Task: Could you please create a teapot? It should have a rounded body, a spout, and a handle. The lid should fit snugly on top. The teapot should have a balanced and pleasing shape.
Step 158:
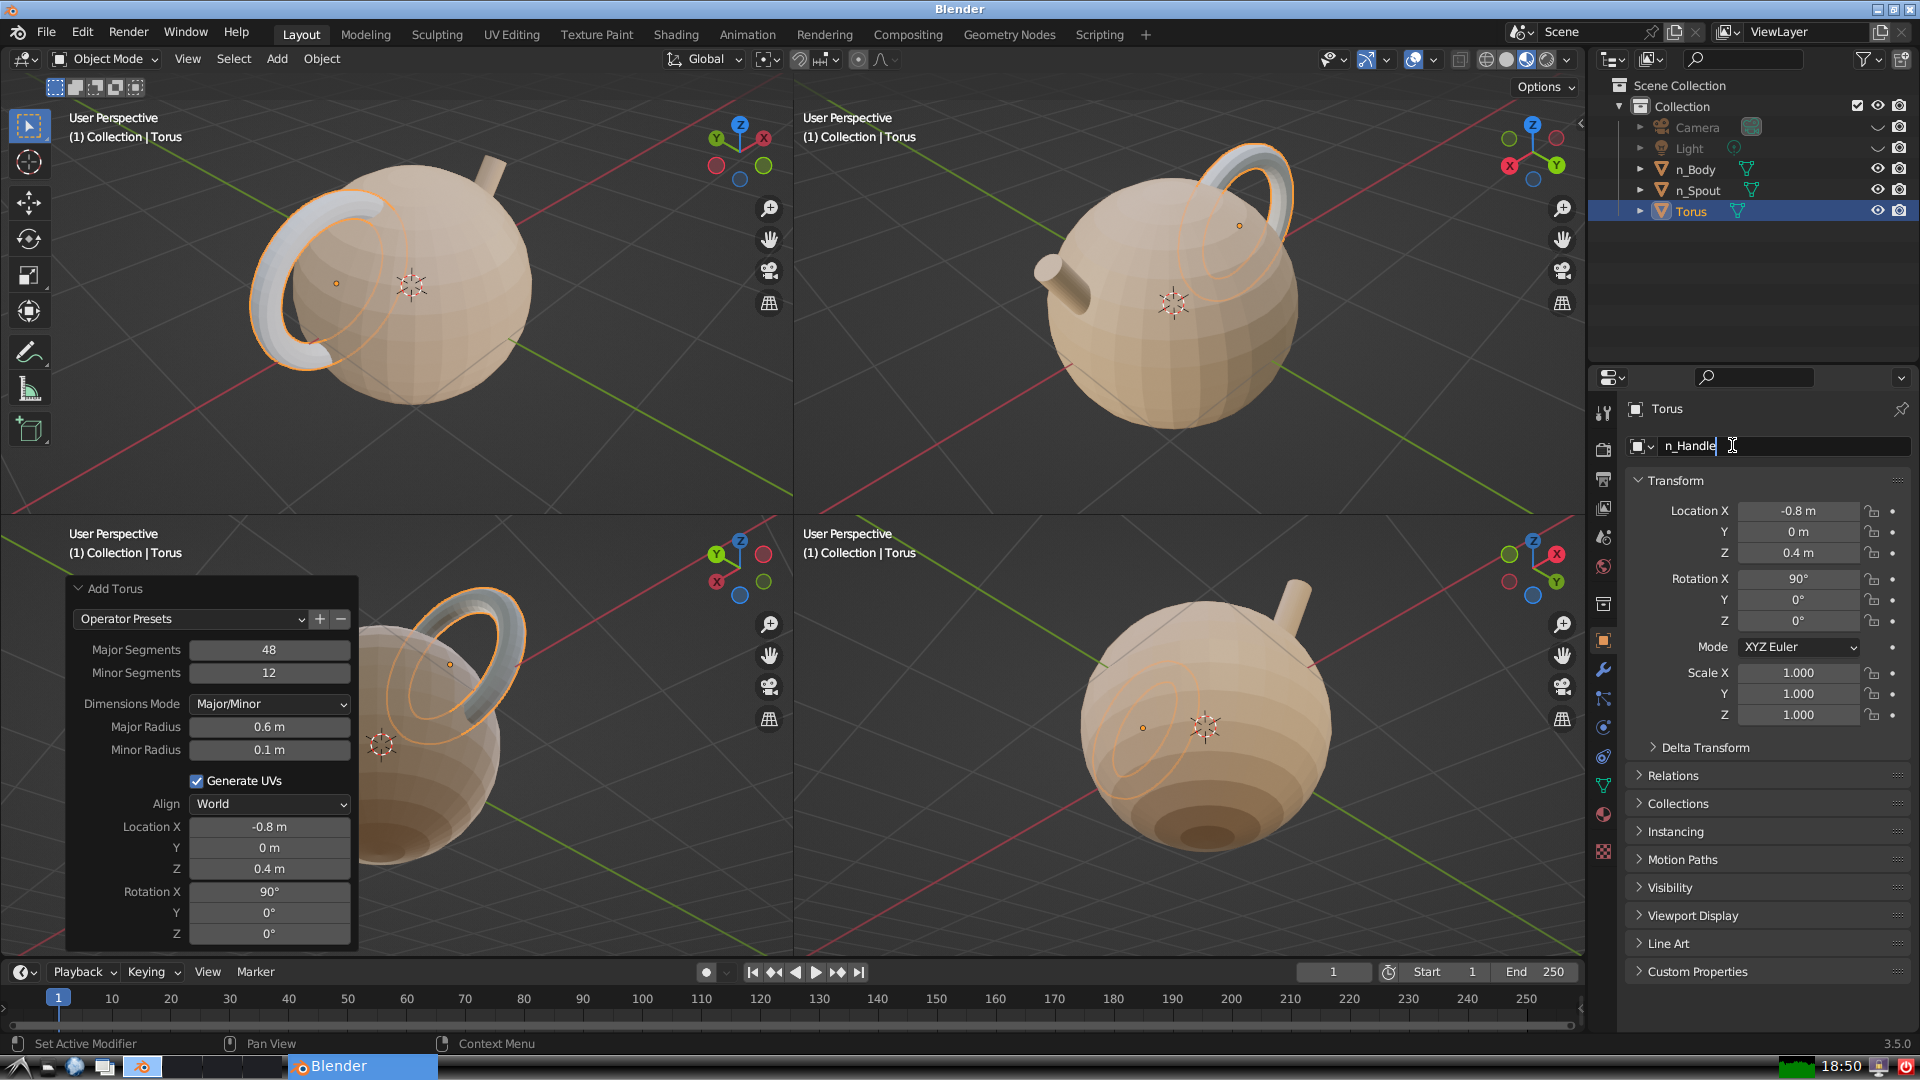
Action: {"key_press": ['Return']}